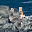
Label: 4